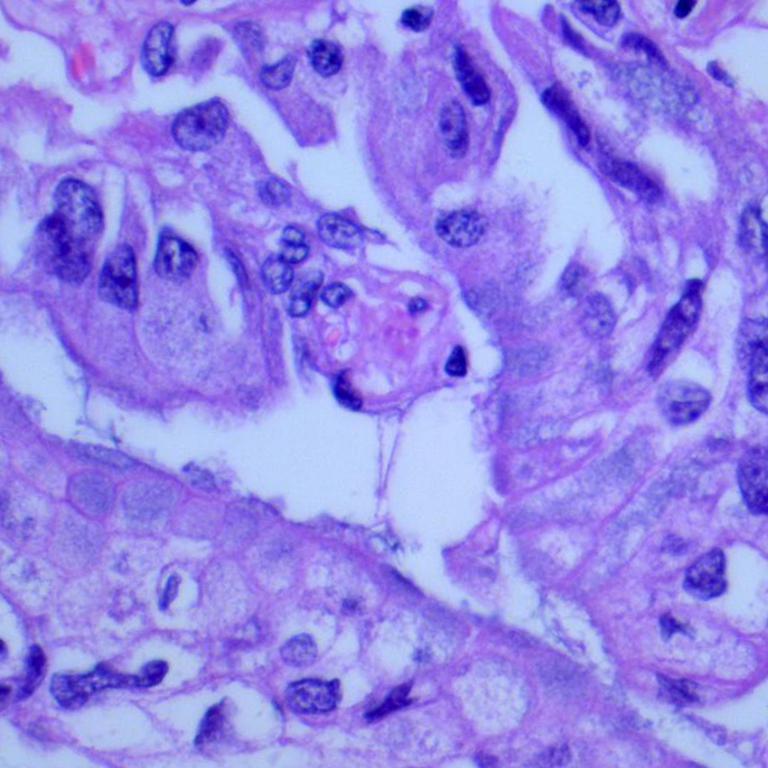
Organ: lung
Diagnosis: adenocarcinomas